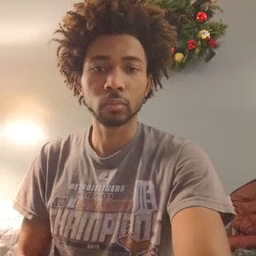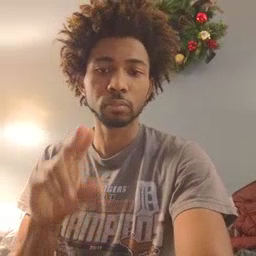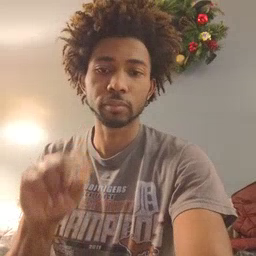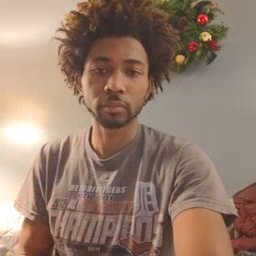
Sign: no